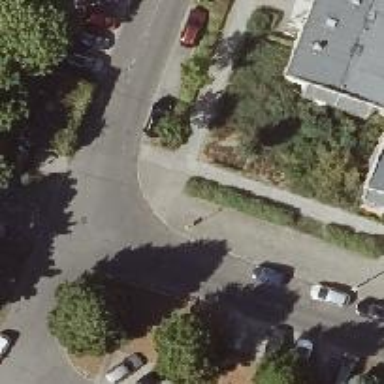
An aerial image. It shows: Sidewalk along the footway.